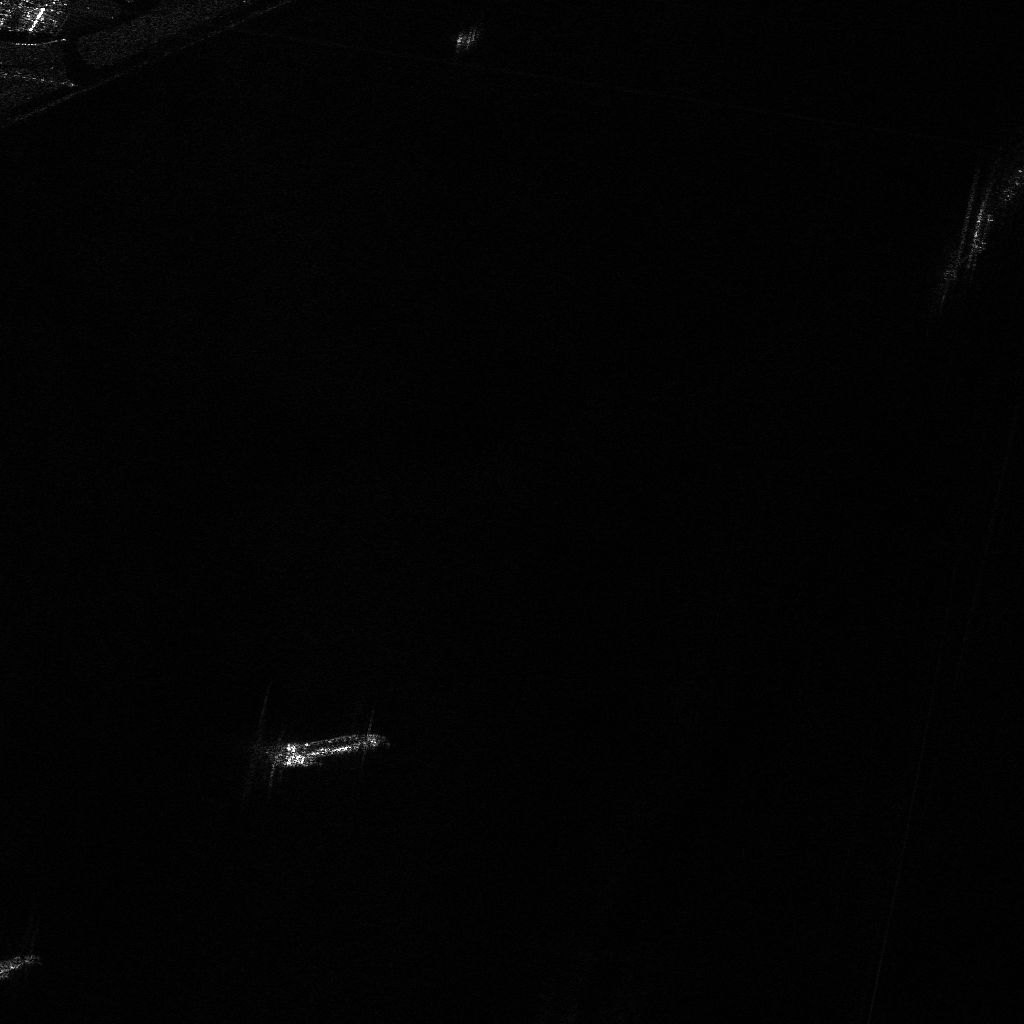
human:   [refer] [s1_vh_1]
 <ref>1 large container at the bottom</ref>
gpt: <box>[[29, 67, 32, 78, 79]]</box>